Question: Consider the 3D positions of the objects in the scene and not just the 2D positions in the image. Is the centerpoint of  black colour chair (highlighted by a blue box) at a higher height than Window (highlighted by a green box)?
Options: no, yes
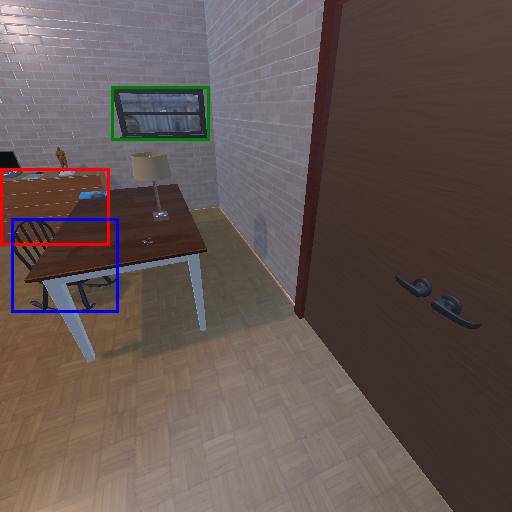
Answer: no